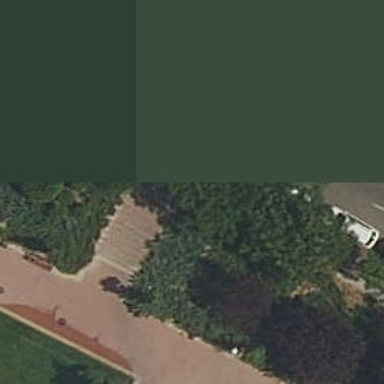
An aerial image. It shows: Set of steps on the road.